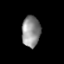
Tissue: lung
Cell type: Others
Senescence score: 0.184
Nuclear area (px): 556
Mean DAPI intensity: 142.82